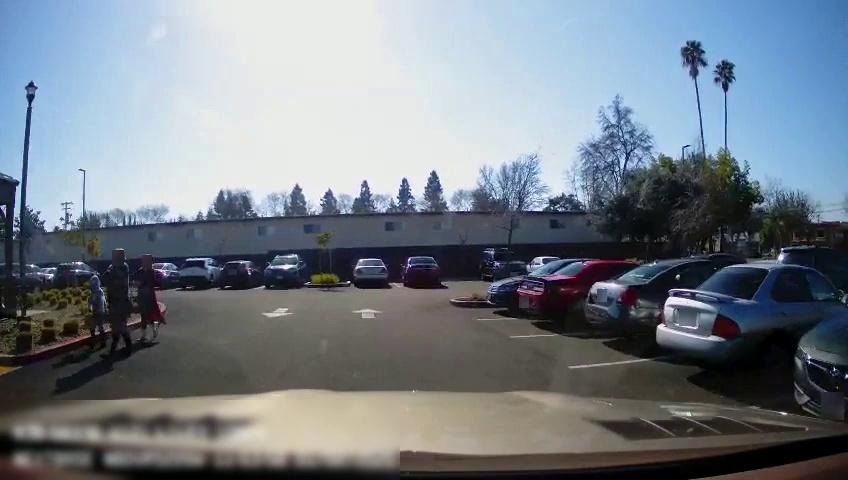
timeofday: Day
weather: Sunny
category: Drivable Space
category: Vehicles | Car
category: Vehicles | SUV
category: Vehicles | Car
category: Vehicles | SUV
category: Pedestrians
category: Pedestrians
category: Pedestrians
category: Vehicles | Car
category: Vehicles | Car
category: Vehicles | SUV
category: Vehicles | Car
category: Vehicles | Car
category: Vehicles | Car
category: Vehicles | SUV
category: Vehicles | Car
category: Vehicles | Car
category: Vehicles | Car
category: Vehicles | Car
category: Vehicles | SUV
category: Vehicles | Car